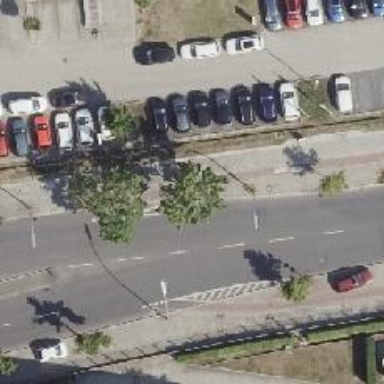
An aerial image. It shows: Deciduous broadleaved tree. There is parking obstacle present.